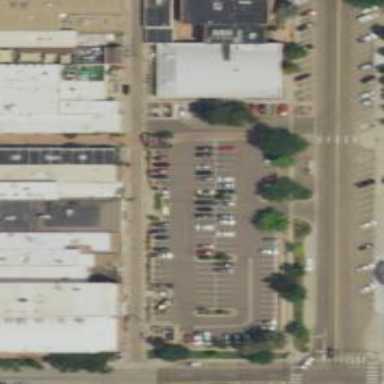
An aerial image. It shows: Alley classified as service road.